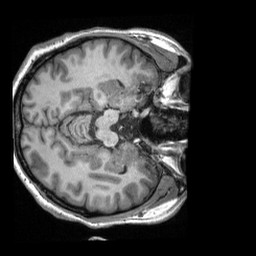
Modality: T1w
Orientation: axial
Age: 19
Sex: female
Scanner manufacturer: siemens
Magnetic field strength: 3 T
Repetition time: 2.3 s
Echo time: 0.00308 s